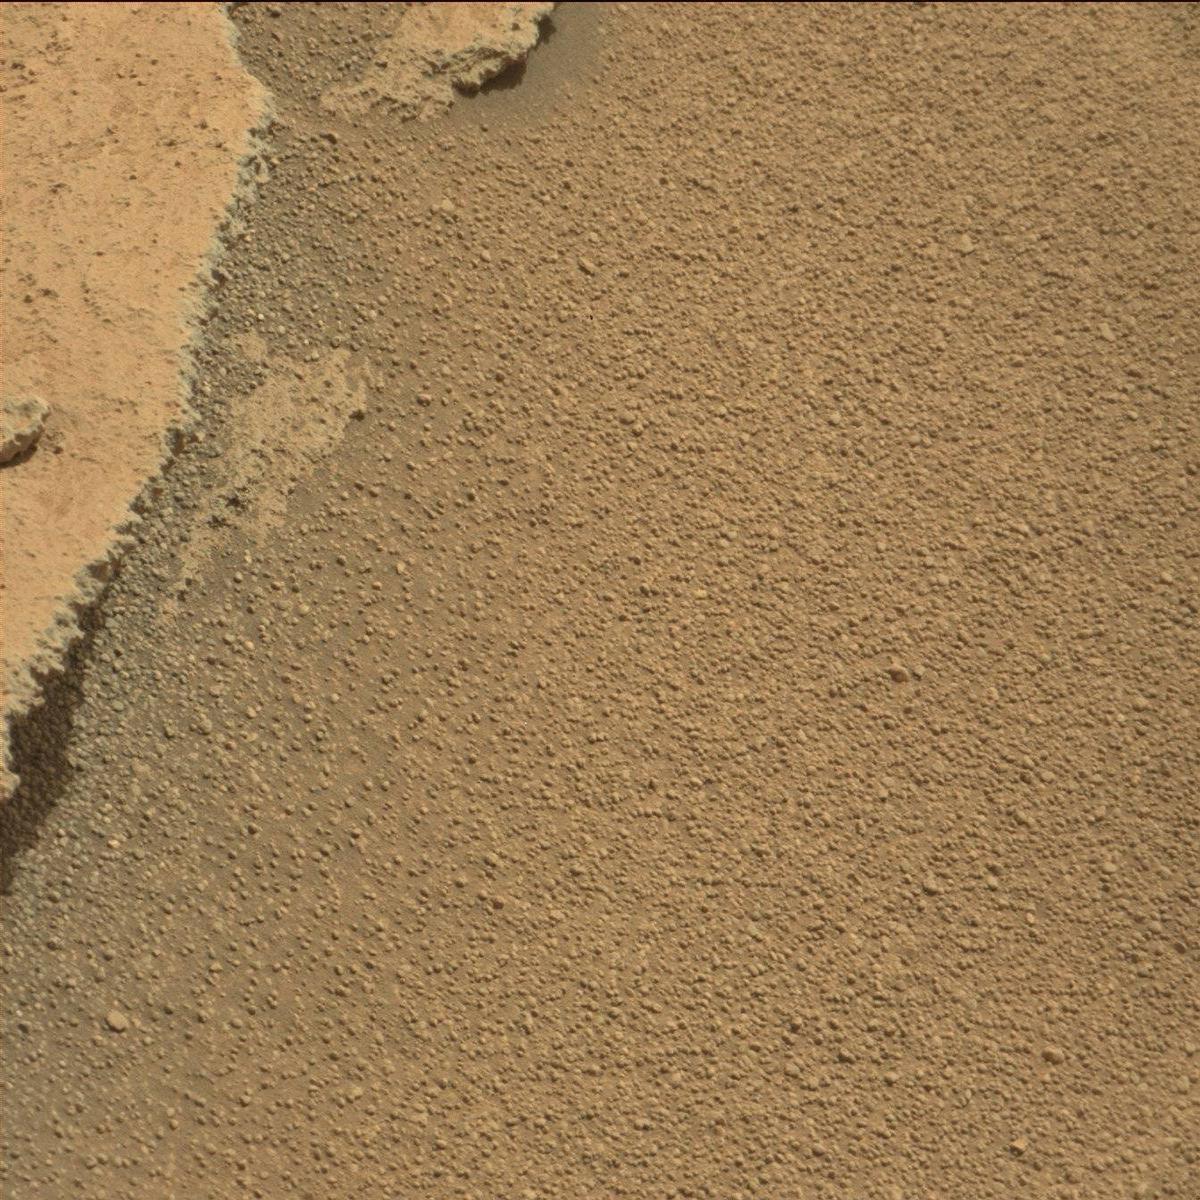
Terrain classes present: Bedrock, Rock, Sand / Soil